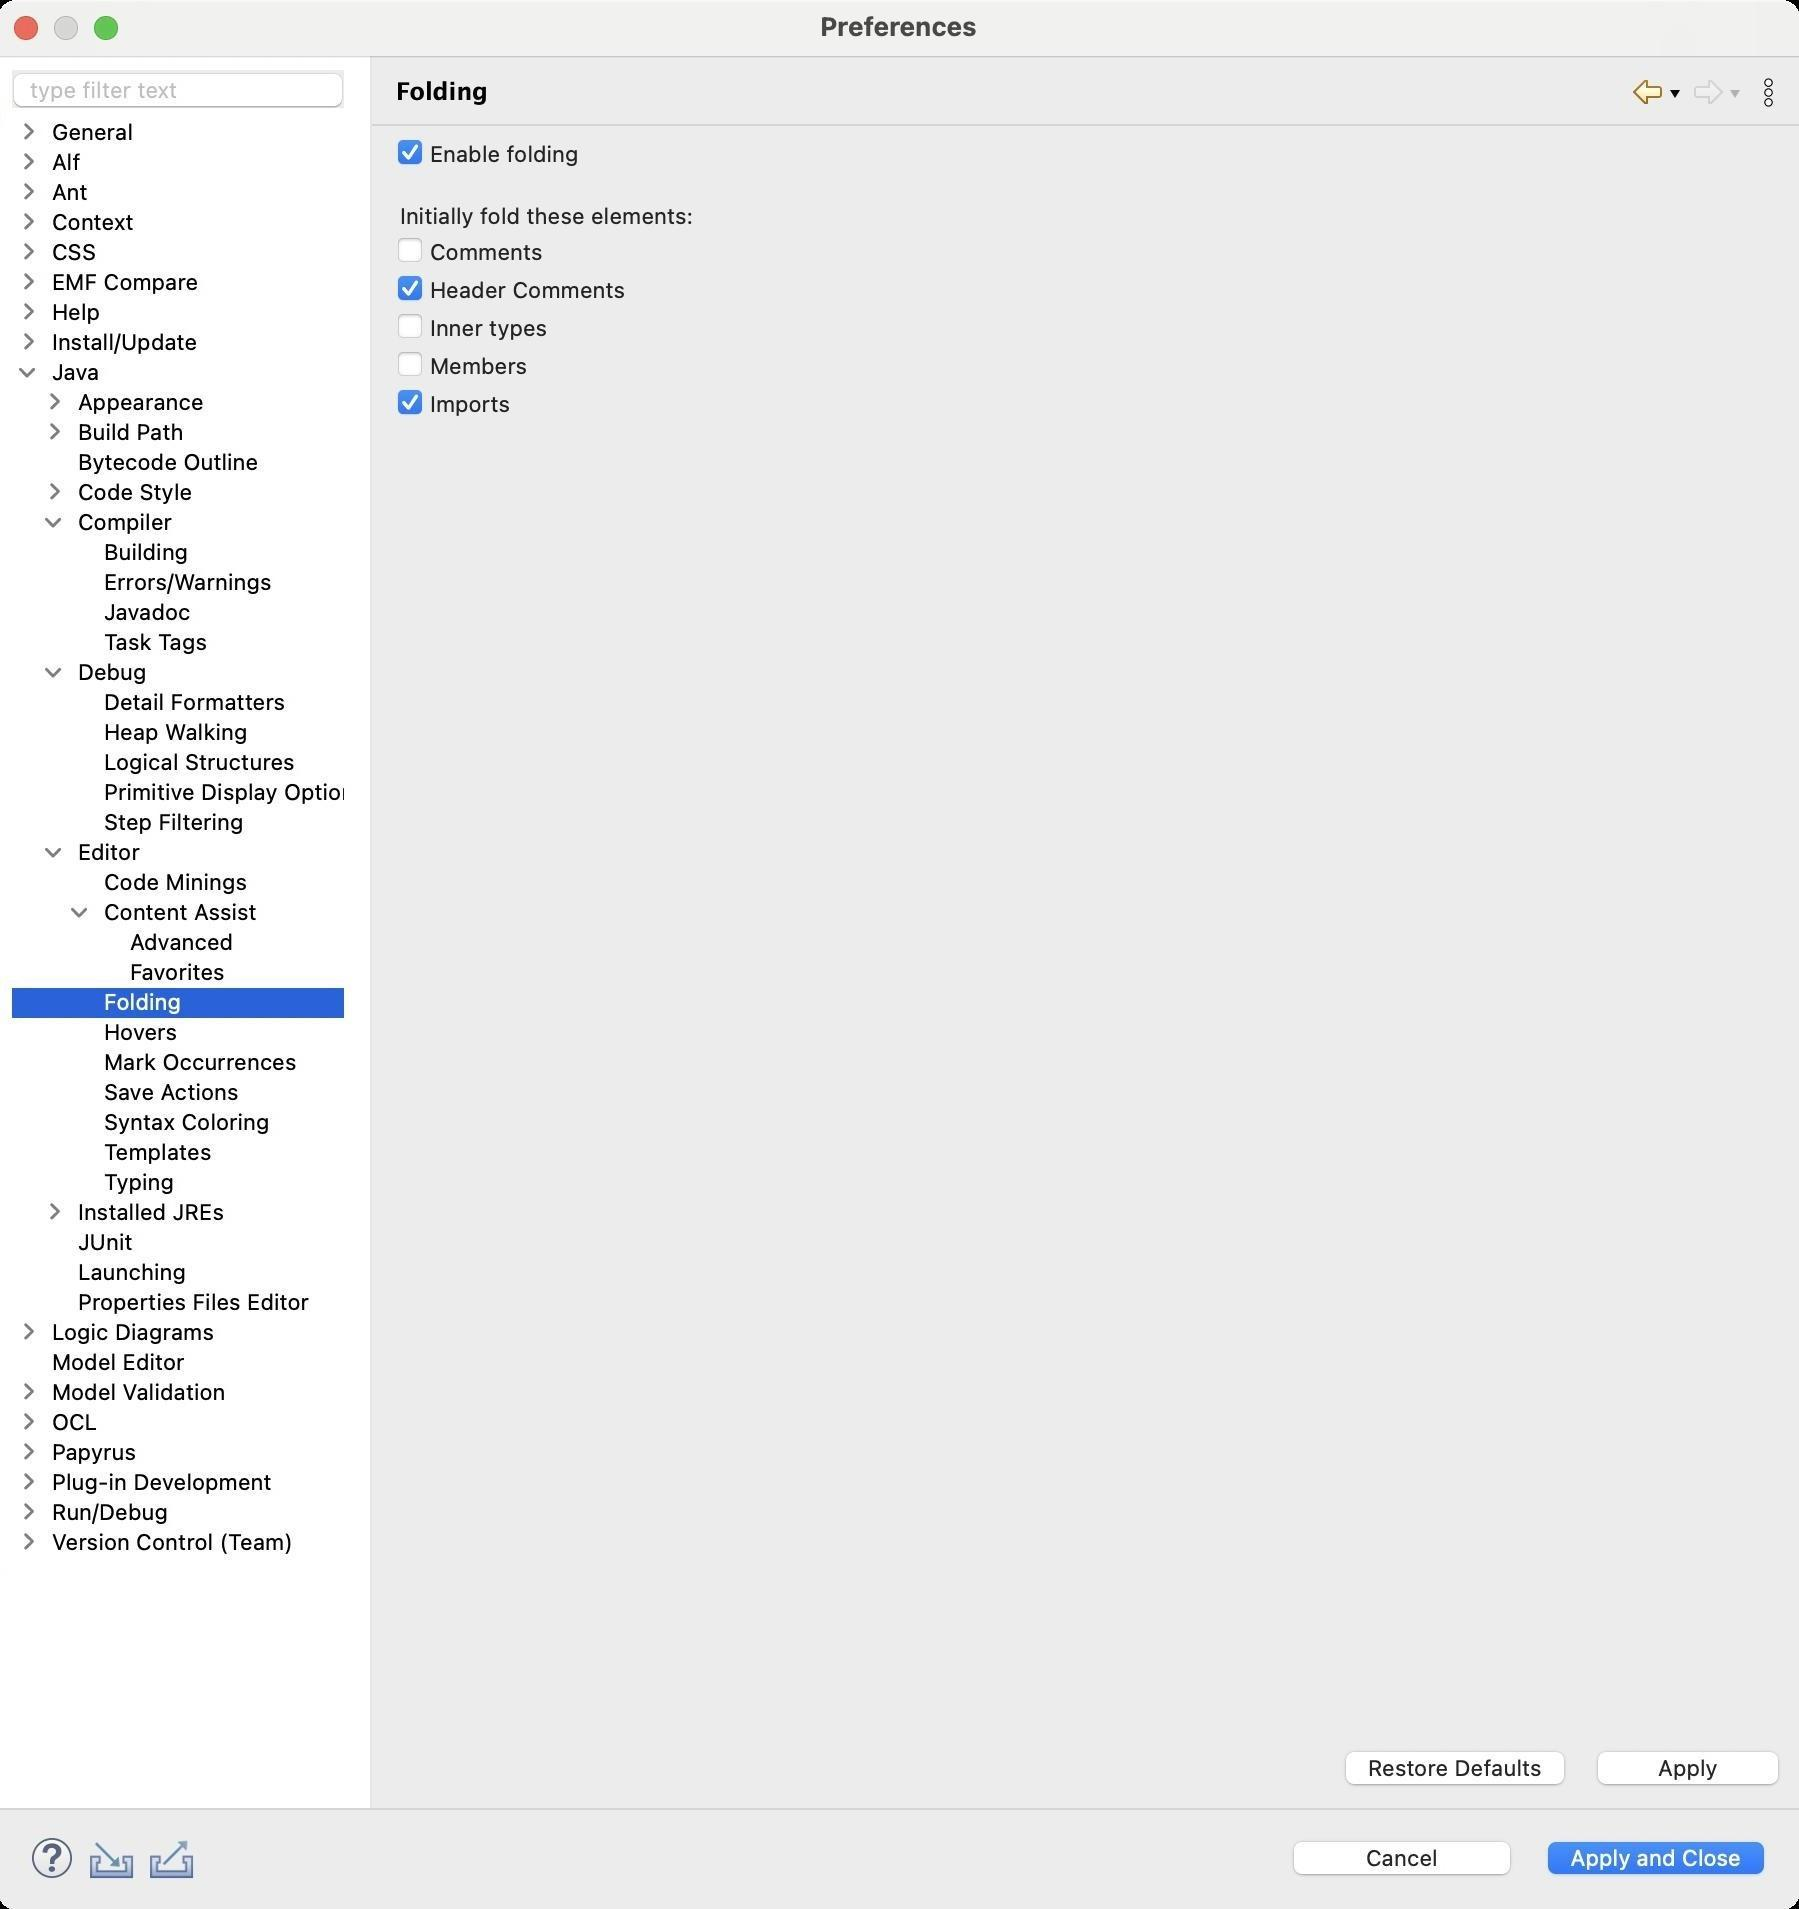
Accessibility tree:
{"name": "Preferences", "role": "AXWindow", "description": null, "role_description": "standard window", "value": null, "position": "480.00;95.00", "size": "901;955", "children": [{"name": "Apply_and_Close", "role": "AXButton", "description": null, "role_description": "button", "value": null, "position": "769.00;917.00", "size": "120;27", "children": []}, {"name": "Cancel", "role": "AXButton", "description": null, "role_description": "button", "value": null, "position": "642.00;917.00", "size": "120;27", "children": []}, {"name": null, "role": "AXToolbar", "description": null, "role_description": "toolbar", "value": null, "position": "12.00;915.00", "size": "90;30", "children": [{"name": "Help", "role": "AXCheckBox", "description": null, "role_description": "checkbox", "value": 0, "position": "12.00;915.00", "size": "30;30", "children": []}, {"name": "Import", "role": "AXButton", "description": null, "role_description": "button", "value": null, "position": "42.00;915.00", "size": "30;30", "children": []}, {"name": "Export", "role": "AXButton", "description": null, "role_description": "button", "value": null, "position": "72.00;915.00", "size": "30;30", "children": []}]}, {"name": null, "role": "AXScrollArea", "description": null, "role_description": "scroll area", "value": null, "position": "199.00;69.00", "size": "697;830", "children": [{"name": "Apply", "role": "AXButton", "description": null, "role_description": "button", "value": null, "position": "794.00;872.00", "size": "102;27", "children": []}, {"name": "Restore_Defaults", "role": "AXButton", "description": null, "role_description": "button", "value": null, "position": "668.00;872.00", "size": "121;27", "children": []}, {"name": "Imports", "role": "AXCheckBox", "description": null, "role_description": "checkbox", "value": 1, "position": "199.00;194.00", "size": "62;16", "children": []}, {"name": "Members", "role": "AXCheckBox", "description": null, "role_description": "checkbox", "value": 0, "position": "199.00;175.00", "size": "70;16", "children": []}, {"name": "Inner_types", "role": "AXCheckBox", "description": null, "role_description": "checkbox", "value": 0, "position": "199.00;156.00", "size": "80;16", "children": []}, {"name": "Header_Comments", "role": "AXCheckBox", "description": null, "role_description": "checkbox", "value": 1, "position": "199.00;137.00", "size": "119;16", "children": []}, {"name": "Comments", "role": "AXCheckBox", "description": null, "role_description": "checkbox", "value": 0, "position": "199.00;118.00", "size": "78;16", "children": []}, {"name": null, "role": "AXStaticText", "description": null, "role_description": "text", "value": "Initially fold these elements:", "position": "199.00;101.00", "size": "151;14", "children": []}, {"name": null, "role": "AXStaticText", "description": null, "role_description": "text", "value": "", "position": "300.00;69.00", "size": "596;14", "children": []}, {"name": "Enable_folding", "role": "AXCheckBox", "description": null, "role_description": "checkbox", "value": 1, "position": "199.00;69.00", "size": "96;16", "children": []}]}, {"name": null, "role": "AXToolbar", "description": "", "role_description": "toolbar", "value": null, "position": "814.00;35.00", "size": "82;22", "children": [{"name": "Back_to_Favorites", "role": "AXMenuButton", "description": null, "role_description": "menu button", "value": null, "position": "814.00;35.00", "size": "22;22", "children": []}, {"name": "Forward", "role": "AXMenuButton", "description": null, "role_description": "menu button", "value": null, "position": "844.00;35.00", "size": "22;22", "children": []}, {"name": "Additional_Dialog_Actions", "role": "AXButton", "description": null, "role_description": "button", "value": null, "position": "874.00;35.00", "size": "22;22", "children": []}]}, {"name": null, "role": "AXStaticText", "description": "", "role_description": "text", "value": "Folding", "position": "196.00;35.00", "size": "611;21", "children": []}, {"name": null, "role": "AXSplitter", "description": null, "role_description": "splitter", "value": 180, "position": "180.00;28.00", "size": "5;876", "children": []}, {"name": null, "role": "AXScrollArea", "description": null, "role_description": "scroll area", "value": null, "position": "7.00;59.00", "size": "166;845", "children": [{"name": null, "role": "AXOutline", "description": null, "role_description": "outline", "value": null, "position": "7.00;59.00", "size": "178;845", "children": [{"name": null, "role": "AXRow", "description": null, "role_description": "outline row", "value": null, "position": "7.00;59.00", "size": "178;15", "children": [{"name": null, "role": "AXGroup", "description": null, "role_description": "group", "value": null, "position": "7.00;59.00", "size": "178;15", "children": [{"name": null, "role": "AXDisclosureTriangle", "description": null, "role_description": "disclosure triangle", "value": 0, "position": "9.00;59.00", "size": "12;14", "children": []}, {"name": null, "role": "AXStaticText", "description": null, "role_description": "text", "value": "General", "position": "25.00;59.00", "size": "159;14", "children": []}]}]}, {"name": null, "role": "AXRow", "description": null, "role_description": "outline row", "value": null, "position": "7.00;74.00", "size": "178;15", "children": [{"name": null, "role": "AXGroup", "description": null, "role_description": "group", "value": null, "position": "7.00;74.00", "size": "178;15", "children": [{"name": null, "role": "AXDisclosureTriangle", "description": null, "role_description": "disclosure triangle", "value": 0, "position": "9.00;74.00", "size": "12;14", "children": []}, {"name": null, "role": "AXStaticText", "description": null, "role_description": "text", "value": "Alf", "position": "25.00;74.00", "size": "159;14", "children": []}]}]}, {"name": null, "role": "AXRow", "description": null, "role_description": "outline row", "value": null, "position": "7.00;89.00", "size": "178;15", "children": [{"name": null, "role": "AXGroup", "description": null, "role_description": "group", "value": null, "position": "7.00;89.00", "size": "178;15", "children": [{"name": null, "role": "AXDisclosureTriangle", "description": null, "role_description": "disclosure triangle", "value": 0, "position": "9.00;89.00", "size": "12;14", "children": []}, {"name": null, "role": "AXStaticText", "description": null, "role_description": "text", "value": "Ant", "position": "25.00;89.00", "size": "159;14", "children": []}]}]}, {"name": null, "role": "AXRow", "description": null, "role_description": "outline row", "value": null, "position": "7.00;104.00", "size": "178;15", "children": [{"name": null, "role": "AXGroup", "description": null, "role_description": "group", "value": null, "position": "7.00;104.00", "size": "178;15", "children": [{"name": null, "role": "AXDisclosureTriangle", "description": null, "role_description": "disclosure triangle", "value": 0, "position": "9.00;104.00", "size": "12;14", "children": []}, {"name": null, "role": "AXStaticText", "description": null, "role_description": "text", "value": "Context", "position": "25.00;104.00", "size": "159;14", "children": []}]}]}, {"name": null, "role": "AXRow", "description": null, "role_description": "outline row", "value": null, "position": "7.00;119.00", "size": "178;15", "children": [{"name": null, "role": "AXGroup", "description": null, "role_description": "group", "value": null, "position": "7.00;119.00", "size": "178;15", "children": [{"name": null, "role": "AXDisclosureTriangle", "description": null, "role_description": "disclosure triangle", "value": 0, "position": "9.00;119.00", "size": "12;14", "children": []}, {"name": null, "role": "AXStaticText", "description": null, "role_description": "text", "value": "CSS", "position": "25.00;119.00", "size": "159;14", "children": []}]}]}, {"name": null, "role": "AXRow", "description": null, "role_description": "outline row", "value": null, "position": "7.00;134.00", "size": "178;15", "children": [{"name": null, "role": "AXGroup", "description": null, "role_description": "group", "value": null, "position": "7.00;134.00", "size": "178;15", "children": [{"name": null, "role": "AXDisclosureTriangle", "description": null, "role_description": "disclosure triangle", "value": 0, "position": "9.00;134.00", "size": "12;14", "children": []}, {"name": null, "role": "AXStaticText", "description": null, "role_description": "text", "value": "EMF Compare", "position": "25.00;134.00", "size": "159;14", "children": []}]}]}, {"name": null, "role": "AXRow", "description": null, "role_description": "outline row", "value": null, "position": "7.00;149.00", "size": "178;15", "children": [{"name": null, "role": "AXGroup", "description": null, "role_description": "group", "value": null, "position": "7.00;149.00", "size": "178;15", "children": [{"name": null, "role": "AXDisclosureTriangle", "description": null, "role_description": "disclosure triangle", "value": 0, "position": "9.00;149.00", "size": "12;14", "children": []}, {"name": null, "role": "AXStaticText", "description": null, "role_description": "text", "value": "Help", "position": "25.00;149.00", "size": "159;14", "children": []}]}]}, {"name": null, "role": "AXRow", "description": null, "role_description": "outline row", "value": null, "position": "7.00;164.00", "size": "178;15", "children": [{"name": null, "role": "AXGroup", "description": null, "role_description": "group", "value": null, "position": "7.00;164.00", "size": "178;15", "children": [{"name": null, "role": "AXDisclosureTriangle", "description": null, "role_description": "disclosure triangle", "value": 0, "position": "9.00;164.00", "size": "12;14", "children": []}, {"name": null, "role": "AXStaticText", "description": null, "role_description": "text", "value": "Install/Update", "position": "25.00;164.00", "size": "159;14", "children": []}]}]}, {"name": null, "role": "AXRow", "description": null, "role_description": "outline row", "value": null, "position": "7.00;179.00", "size": "178;15", "children": [{"name": null, "role": "AXGroup", "description": null, "role_description": "group", "value": null, "position": "7.00;179.00", "size": "178;15", "children": [{"name": null, "role": "AXDisclosureTriangle", "description": null, "role_description": "disclosure triangle", "value": 1, "position": "9.00;179.00", "size": "12;14", "children": []}, {"name": null, "role": "AXStaticText", "description": null, "role_description": "text", "value": "Java", "position": "25.00;179.00", "size": "159;14", "children": []}]}]}, {"name": null, "role": "AXRow", "description": null, "role_description": "outline row", "value": null, "position": "7.00;194.00", "size": "178;15", "children": [{"name": null, "role": "AXGroup", "description": null, "role_description": "group", "value": null, "position": "7.00;194.00", "size": "178;15", "children": [{"name": null, "role": "AXDisclosureTriangle", "description": null, "role_description": "disclosure triangle", "value": 0, "position": "22.00;194.00", "size": "12;14", "children": []}, {"name": null, "role": "AXStaticText", "description": null, "role_description": "text", "value": "Appearance", "position": "38.00;194.00", "size": "146;14", "children": []}]}]}, {"name": null, "role": "AXRow", "description": null, "role_description": "outline row", "value": null, "position": "7.00;209.00", "size": "178;15", "children": [{"name": null, "role": "AXGroup", "description": null, "role_description": "group", "value": null, "position": "7.00;209.00", "size": "178;15", "children": [{"name": null, "role": "AXDisclosureTriangle", "description": null, "role_description": "disclosure triangle", "value": 0, "position": "22.00;209.00", "size": "12;14", "children": []}, {"name": null, "role": "AXStaticText", "description": null, "role_description": "text", "value": "Build Path", "position": "38.00;209.00", "size": "146;14", "children": []}]}]}, {"name": null, "role": "AXRow", "description": null, "role_description": "outline row", "value": null, "position": "7.00;224.00", "size": "178;15", "children": [{"name": null, "role": "AXStaticText", "description": null, "role_description": "text", "value": "Bytecode Outline", "position": "38.00;224.00", "size": "146;14", "children": []}]}, {"name": null, "role": "AXRow", "description": null, "role_description": "outline row", "value": null, "position": "7.00;239.00", "size": "178;15", "children": [{"name": null, "role": "AXGroup", "description": null, "role_description": "group", "value": null, "position": "7.00;239.00", "size": "178;15", "children": [{"name": null, "role": "AXDisclosureTriangle", "description": null, "role_description": "disclosure triangle", "value": 0, "position": "22.00;239.00", "size": "12;14", "children": []}, {"name": null, "role": "AXStaticText", "description": null, "role_description": "text", "value": "Code Style", "position": "38.00;239.00", "size": "146;14", "children": []}]}]}, {"name": null, "role": "AXRow", "description": null, "role_description": "outline row", "value": null, "position": "7.00;254.00", "size": "178;15", "children": [{"name": null, "role": "AXGroup", "description": null, "role_description": "group", "value": null, "position": "7.00;254.00", "size": "178;15", "children": [{"name": null, "role": "AXDisclosureTriangle", "description": null, "role_description": "disclosure triangle", "value": 1, "position": "22.00;254.00", "size": "12;14", "children": []}, {"name": null, "role": "AXStaticText", "description": null, "role_description": "text", "value": "Compiler", "position": "38.00;254.00", "size": "146;14", "children": []}]}]}, {"name": null, "role": "AXRow", "description": null, "role_description": "outline row", "value": null, "position": "7.00;269.00", "size": "178;15", "children": [{"name": null, "role": "AXStaticText", "description": null, "role_description": "text", "value": "Building", "position": "51.00;269.00", "size": "133;14", "children": []}]}, {"name": null, "role": "AXRow", "description": null, "role_description": "outline row", "value": null, "position": "7.00;284.00", "size": "178;15", "children": [{"name": null, "role": "AXStaticText", "description": null, "role_description": "text", "value": "Errors/Warnings", "position": "51.00;284.00", "size": "133;14", "children": []}]}, {"name": null, "role": "AXRow", "description": null, "role_description": "outline row", "value": null, "position": "7.00;299.00", "size": "178;15", "children": [{"name": null, "role": "AXStaticText", "description": null, "role_description": "text", "value": "Javadoc", "position": "51.00;299.00", "size": "133;14", "children": []}]}, {"name": null, "role": "AXRow", "description": null, "role_description": "outline row", "value": null, "position": "7.00;314.00", "size": "178;15", "children": [{"name": null, "role": "AXStaticText", "description": null, "role_description": "text", "value": "Task Tags", "position": "51.00;314.00", "size": "133;14", "children": []}]}, {"name": null, "role": "AXRow", "description": null, "role_description": "outline row", "value": null, "position": "7.00;329.00", "size": "178;15", "children": [{"name": null, "role": "AXGroup", "description": null, "role_description": "group", "value": null, "position": "7.00;329.00", "size": "178;15", "children": [{"name": null, "role": "AXDisclosureTriangle", "description": null, "role_description": "disclosure triangle", "value": 1, "position": "22.00;329.00", "size": "12;14", "children": []}, {"name": null, "role": "AXStaticText", "description": null, "role_description": "text", "value": "Debug", "position": "38.00;329.00", "size": "146;14", "children": []}]}]}, {"name": null, "role": "AXRow", "description": null, "role_description": "outline row", "value": null, "position": "7.00;344.00", "size": "178;15", "children": [{"name": null, "role": "AXStaticText", "description": null, "role_description": "text", "value": "Detail Formatters", "position": "51.00;344.00", "size": "133;14", "children": []}]}, {"name": null, "role": "AXRow", "description": null, "role_description": "outline row", "value": null, "position": "7.00;359.00", "size": "178;15", "children": [{"name": null, "role": "AXStaticText", "description": null, "role_description": "text", "value": "Heap Walking", "position": "51.00;359.00", "size": "133;14", "children": []}]}, {"name": null, "role": "AXRow", "description": null, "role_description": "outline row", "value": null, "position": "7.00;374.00", "size": "178;15", "children": [{"name": null, "role": "AXStaticText", "description": null, "role_description": "text", "value": "Logical Structures", "position": "51.00;374.00", "size": "133;14", "children": []}]}, {"name": null, "role": "AXRow", "description": null, "role_description": "outline row", "value": null, "position": "7.00;389.00", "size": "178;15", "children": [{"name": null, "role": "AXStaticText", "description": null, "role_description": "text", "value": "Primitive Display Options", "position": "51.00;389.00", "size": "133;14", "children": []}]}, {"name": null, "role": "AXRow", "description": null, "role_description": "outline row", "value": null, "position": "7.00;404.00", "size": "178;15", "children": [{"name": null, "role": "AXStaticText", "description": null, "role_description": "text", "value": "Step Filtering", "position": "51.00;404.00", "size": "133;14", "children": []}]}, {"name": null, "role": "AXRow", "description": null, "role_description": "outline row", "value": null, "position": "7.00;419.00", "size": "178;15", "children": [{"name": null, "role": "AXGroup", "description": null, "role_description": "group", "value": null, "position": "7.00;419.00", "size": "178;15", "children": [{"name": null, "role": "AXDisclosureTriangle", "description": null, "role_description": "disclosure triangle", "value": 1, "position": "22.00;419.00", "size": "12;14", "children": []}, {"name": null, "role": "AXStaticText", "description": null, "role_description": "text", "value": "Editor", "position": "38.00;419.00", "size": "146;14", "children": []}]}]}, {"name": null, "role": "AXRow", "description": null, "role_description": "outline row", "value": null, "position": "7.00;434.00", "size": "178;15", "children": [{"name": null, "role": "AXStaticText", "description": null, "role_description": "text", "value": "Code Minings", "position": "51.00;434.00", "size": "133;14", "children": []}]}, {"name": null, "role": "AXRow", "description": null, "role_description": "outline row", "value": null, "position": "7.00;449.00", "size": "178;15", "children": [{"name": null, "role": "AXGroup", "description": null, "role_description": "group", "value": null, "position": "7.00;449.00", "size": "178;15", "children": [{"name": null, "role": "AXDisclosureTriangle", "description": null, "role_description": "disclosure triangle", "value": 1, "position": "35.00;449.00", "size": "12;14", "children": []}, {"name": null, "role": "AXStaticText", "description": null, "role_description": "text", "value": "Content Assist", "position": "51.00;449.00", "size": "133;14", "children": []}]}]}, {"name": null, "role": "AXRow", "description": null, "role_description": "outline row", "value": null, "position": "7.00;464.00", "size": "178;15", "children": [{"name": null, "role": "AXStaticText", "description": null, "role_description": "text", "value": "Advanced", "position": "64.00;464.00", "size": "120;14", "children": []}]}, {"name": null, "role": "AXRow", "description": null, "role_description": "outline row", "value": null, "position": "7.00;479.00", "size": "178;15", "children": [{"name": null, "role": "AXStaticText", "description": null, "role_description": "text", "value": "Favorites", "position": "64.00;479.00", "size": "120;14", "children": []}]}, {"name": null, "role": "AXRow", "description": null, "role_description": "outline row", "value": null, "position": "7.00;494.00", "size": "178;15", "children": [{"name": null, "role": "AXStaticText", "description": null, "role_description": "text", "value": "Folding", "position": "51.00;494.00", "size": "133;14", "children": []}]}, {"name": null, "role": "AXRow", "description": null, "role_description": "outline row", "value": null, "position": "7.00;509.00", "size": "178;15", "children": [{"name": null, "role": "AXStaticText", "description": null, "role_description": "text", "value": "Hovers", "position": "51.00;509.00", "size": "133;14", "children": []}]}, {"name": null, "role": "AXRow", "description": null, "role_description": "outline row", "value": null, "position": "7.00;524.00", "size": "178;15", "children": [{"name": null, "role": "AXStaticText", "description": null, "role_description": "text", "value": "Mark Occurrences", "position": "51.00;524.00", "size": "133;14", "children": []}]}, {"name": null, "role": "AXRow", "description": null, "role_description": "outline row", "value": null, "position": "7.00;539.00", "size": "178;15", "children": [{"name": null, "role": "AXStaticText", "description": null, "role_description": "text", "value": "Save Actions", "position": "51.00;539.00", "size": "133;14", "children": []}]}, {"name": null, "role": "AXRow", "description": null, "role_description": "outline row", "value": null, "position": "7.00;554.00", "size": "178;15", "children": [{"name": null, "role": "AXStaticText", "description": null, "role_description": "text", "value": "Syntax Coloring", "position": "51.00;554.00", "size": "133;14", "children": []}]}, {"name": null, "role": "AXRow", "description": null, "role_description": "outline row", "value": null, "position": "7.00;569.00", "size": "178;15", "children": [{"name": null, "role": "AXStaticText", "description": null, "role_description": "text", "value": "Templates", "position": "51.00;569.00", "size": "133;14", "children": []}]}, {"name": null, "role": "AXRow", "description": null, "role_description": "outline row", "value": null, "position": "7.00;584.00", "size": "178;15", "children": [{"name": null, "role": "AXStaticText", "description": null, "role_description": "text", "value": "Typing", "position": "51.00;584.00", "size": "133;14", "children": []}]}, {"name": null, "role": "AXRow", "description": null, "role_description": "outline row", "value": null, "position": "7.00;599.00", "size": "178;15", "children": [{"name": null, "role": "AXGroup", "description": null, "role_description": "group", "value": null, "position": "7.00;599.00", "size": "178;15", "children": [{"name": null, "role": "AXDisclosureTriangle", "description": null, "role_description": "disclosure triangle", "value": 0, "position": "22.00;599.00", "size": "12;14", "children": []}, {"name": null, "role": "AXStaticText", "description": null, "role_description": "text", "value": "Installed JREs", "position": "38.00;599.00", "size": "146;14", "children": []}]}]}, {"name": null, "role": "AXRow", "description": null, "role_description": "outline row", "value": null, "position": "7.00;614.00", "size": "178;15", "children": [{"name": null, "role": "AXStaticText", "description": null, "role_description": "text", "value": "JUnit", "position": "38.00;614.00", "size": "146;14", "children": []}]}, {"name": null, "role": "AXRow", "description": null, "role_description": "outline row", "value": null, "position": "7.00;629.00", "size": "178;15", "children": [{"name": null, "role": "AXStaticText", "description": null, "role_description": "text", "value": "Launching", "position": "38.00;629.00", "size": "146;14", "children": []}]}, {"name": null, "role": "AXRow", "description": null, "role_description": "outline row", "value": null, "position": "7.00;644.00", "size": "178;15", "children": [{"name": null, "role": "AXStaticText", "description": null, "role_description": "text", "value": "Properties Files Editor", "position": "38.00;644.00", "size": "146;14", "children": []}]}, {"name": null, "role": "AXRow", "description": null, "role_description": "outline row", "value": null, "position": "7.00;659.00", "size": "178;15", "children": [{"name": null, "role": "AXGroup", "description": null, "role_description": "group", "value": null, "position": "7.00;659.00", "size": "178;15", "children": [{"name": null, "role": "AXDisclosureTriangle", "description": null, "role_description": "disclosure triangle", "value": 0, "position": "9.00;659.00", "size": "12;14", "children": []}, {"name": null, "role": "AXStaticText", "description": null, "role_description": "text", "value": "Logic Diagrams", "position": "25.00;659.00", "size": "159;14", "children": []}]}]}, {"name": null, "role": "AXRow", "description": null, "role_description": "outline row", "value": null, "position": "7.00;674.00", "size": "178;15", "children": [{"name": null, "role": "AXStaticText", "description": null, "role_description": "text", "value": "Model Editor", "position": "25.00;674.00", "size": "159;14", "children": []}]}, {"name": null, "role": "AXRow", "description": null, "role_description": "outline row", "value": null, "position": "7.00;689.00", "size": "178;15", "children": [{"name": null, "role": "AXGroup", "description": null, "role_description": "group", "value": null, "position": "7.00;689.00", "size": "178;15", "children": [{"name": null, "role": "AXDisclosureTriangle", "description": null, "role_description": "disclosure triangle", "value": 0, "position": "9.00;689.00", "size": "12;14", "children": []}, {"name": null, "role": "AXStaticText", "description": null, "role_description": "text", "value": "Model Validation", "position": "25.00;689.00", "size": "159;14", "children": []}]}]}, {"name": null, "role": "AXRow", "description": null, "role_description": "outline row", "value": null, "position": "7.00;704.00", "size": "178;15", "children": [{"name": null, "role": "AXGroup", "description": null, "role_description": "group", "value": null, "position": "7.00;704.00", "size": "178;15", "children": [{"name": null, "role": "AXDisclosureTriangle", "description": null, "role_description": "disclosure triangle", "value": 0, "position": "9.00;704.00", "size": "12;14", "children": []}, {"name": null, "role": "AXStaticText", "description": null, "role_description": "text", "value": "OCL", "position": "25.00;704.00", "size": "159;14", "children": []}]}]}, {"name": null, "role": "AXRow", "description": null, "role_description": "outline row", "value": null, "position": "7.00;719.00", "size": "178;15", "children": [{"name": null, "role": "AXGroup", "description": null, "role_description": "group", "value": null, "position": "7.00;719.00", "size": "178;15", "children": [{"name": null, "role": "AXDisclosureTriangle", "description": null, "role_description": "disclosure triangle", "value": 0, "position": "9.00;719.00", "size": "12;14", "children": []}, {"name": null, "role": "AXStaticText", "description": null, "role_description": "text", "value": "Papyrus", "position": "25.00;719.00", "size": "159;14", "children": []}]}]}, {"name": null, "role": "AXRow", "description": null, "role_description": "outline row", "value": null, "position": "7.00;734.00", "size": "178;15", "children": [{"name": null, "role": "AXGroup", "description": null, "role_description": "group", "value": null, "position": "7.00;734.00", "size": "178;15", "children": [{"name": null, "role": "AXDisclosureTriangle", "description": null, "role_description": "disclosure triangle", "value": 0, "position": "9.00;734.00", "size": "12;14", "children": []}, {"name": null, "role": "AXStaticText", "description": null, "role_description": "text", "value": "Plug-in Development", "position": "25.00;734.00", "size": "159;14", "children": []}]}]}, {"name": null, "role": "AXRow", "description": null, "role_description": "outline row", "value": null, "position": "7.00;749.00", "size": "178;15", "children": [{"name": null, "role": "AXGroup", "description": null, "role_description": "group", "value": null, "position": "7.00;749.00", "size": "178;15", "children": [{"name": null, "role": "AXDisclosureTriangle", "description": null, "role_description": "disclosure triangle", "value": 0, "position": "9.00;749.00", "size": "12;14", "children": []}, {"name": null, "role": "AXStaticText", "description": null, "role_description": "text", "value": "Run/Debug", "position": "25.00;749.00", "size": "159;14", "children": []}]}]}, {"name": null, "role": "AXRow", "description": null, "role_description": "outline row", "value": null, "position": "7.00;764.00", "size": "178;15", "children": [{"name": null, "role": "AXGroup", "description": null, "role_description": "group", "value": null, "position": "7.00;764.00", "size": "178;15", "children": [{"name": null, "role": "AXDisclosureTriangle", "description": null, "role_description": "disclosure triangle", "value": 0, "position": "9.00;764.00", "size": "12;14", "children": []}, {"name": null, "role": "AXStaticText", "description": null, "role_description": "text", "value": "Version Control (Team)", "position": "25.00;764.00", "size": "159;14", "children": []}]}]}, {"name": null, "role": "AXColumn", "description": null, "role_description": "column", "value": null, "position": "7.00;59.00", "size": "178;845", "children": []}]}, {"name": null, "role": "AXScrollBar", "description": null, "role_description": "scroll bar", "value": 0.0, "position": "7.00;888.00", "size": "166;16", "children": [{"name": null, "role": "AXValueIndicator", "description": null, "role_description": "value indicator", "value": 0.0, "position": "8.00;892.00", "size": "152;12", "children": []}, {"name": null, "role": "AXButton", "description": null, "role_description": "increment arrow button", "value": null, "position": "7.00;888.00", "size": "0;0", "children": []}, {"name": null, "role": "AXButton", "description": null, "role_description": "decrement arrow button", "value": null, "position": "7.00;888.00", "size": "0;0", "children": []}, {"name": null, "role": "AXButton", "description": null, "role_description": "increment page button", "value": null, "position": "161.00;892.00", "size": "12;12", "children": []}, {"name": null, "role": "AXButton", "description": null, "role_description": "decrement page button", "value": null, "position": "7.00;892.00", "size": "1;12", "children": []}]}]}, {"name": "type_filter_text", "role": "AXTextField", "description": null, "role_description": "search text field", "value": "", "position": "7.00;35.00", "size": "166;19", "children": []}, {"name": null, "role": "AXButton", "description": null, "role_description": "close button", "value": null, "position": "7.00;6.00", "size": "14;16", "children": []}, {"name": null, "role": "AXButton", "description": null, "role_description": "zoom button", "value": null, "position": "47.00;6.00", "size": "14;16", "children": [{"name": null, "role": "AXGroup", "description": null, "role_description": "group", "value": null, "position": "47.00;6.00", "size": "14;16", "children": [{"name": null, "role": "AXGroup", "description": null, "role_description": "group", "value": null, "position": "47.00;6.00", "size": "14;16", "children": []}]}]}, {"name": null, "role": "AXButton", "description": null, "role_description": "minimize button", "value": null, "position": "27.00;6.00", "size": "14;16", "children": []}, {"name": null, "role": "AXStaticText", "description": null, "role_description": "text", "value": "Preferences", "position": "409.00;5.00", "size": "83;16", "children": []}]}